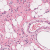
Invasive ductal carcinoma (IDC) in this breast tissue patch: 1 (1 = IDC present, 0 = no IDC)